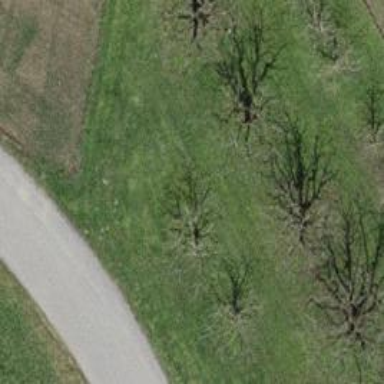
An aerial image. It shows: Broadleaved tree in natural setting.